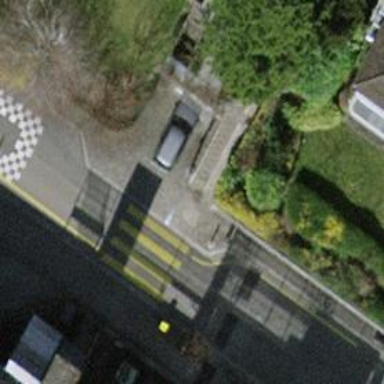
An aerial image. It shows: Sidewalk with sett surface.